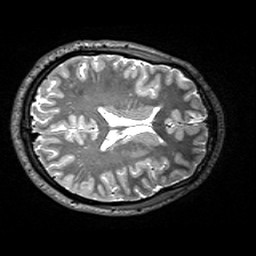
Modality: T2w
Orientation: axial
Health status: healthy
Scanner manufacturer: siemens
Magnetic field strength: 3 T
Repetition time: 4.8 s
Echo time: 0.458 s